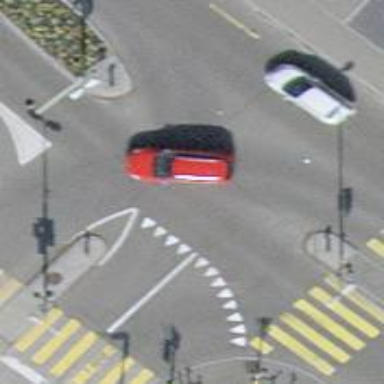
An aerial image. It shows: Road with traffic signals.